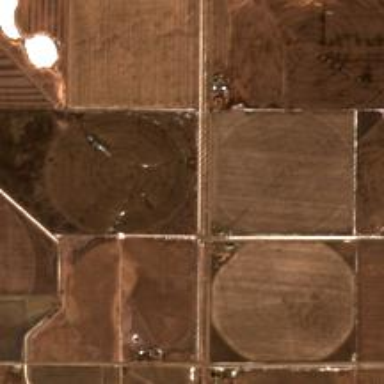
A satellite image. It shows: Farmland with pivot irrigation system.